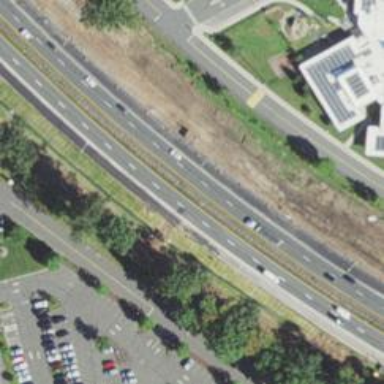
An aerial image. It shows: View of motorway.